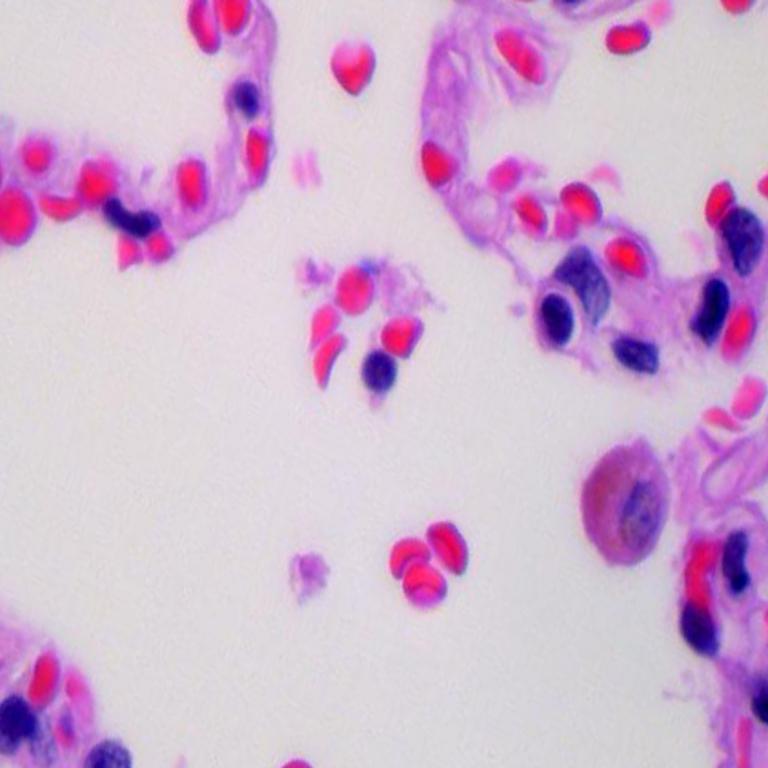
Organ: lung
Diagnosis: benign